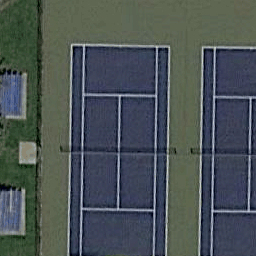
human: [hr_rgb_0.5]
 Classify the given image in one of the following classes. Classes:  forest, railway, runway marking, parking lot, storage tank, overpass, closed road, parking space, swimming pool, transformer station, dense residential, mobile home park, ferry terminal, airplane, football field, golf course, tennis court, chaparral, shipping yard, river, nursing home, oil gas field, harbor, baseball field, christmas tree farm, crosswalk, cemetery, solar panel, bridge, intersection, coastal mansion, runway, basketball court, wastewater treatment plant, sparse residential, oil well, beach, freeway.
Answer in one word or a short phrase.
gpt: tennis court